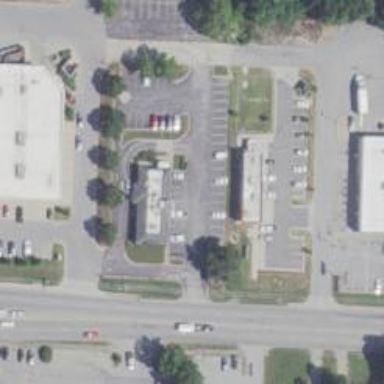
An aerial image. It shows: Pharmacy providing healthcare services.